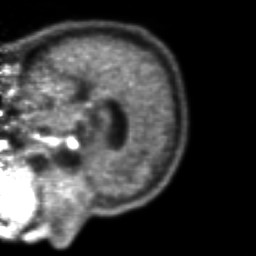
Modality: PET
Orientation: sagittal
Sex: male
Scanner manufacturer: ge